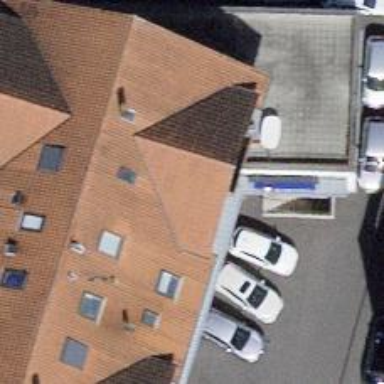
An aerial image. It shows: Car shop.